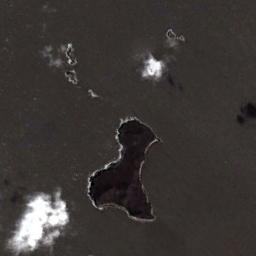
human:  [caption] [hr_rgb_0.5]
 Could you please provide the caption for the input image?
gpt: There are some islands of different shapes and sizes .

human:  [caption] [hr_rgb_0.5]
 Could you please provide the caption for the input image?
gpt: The island is shaped like a fish .

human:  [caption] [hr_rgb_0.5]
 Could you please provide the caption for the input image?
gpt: The irregularly shaped brown island is surrounded by blue sea water  There are mountains on the island, White sand beaches around the circle, And white clouds in the sky .

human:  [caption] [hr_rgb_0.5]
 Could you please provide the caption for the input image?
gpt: The island with dense vegetation is surrounded by yellow waters .

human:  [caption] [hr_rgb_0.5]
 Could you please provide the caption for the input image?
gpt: There are two white clouds over the island .